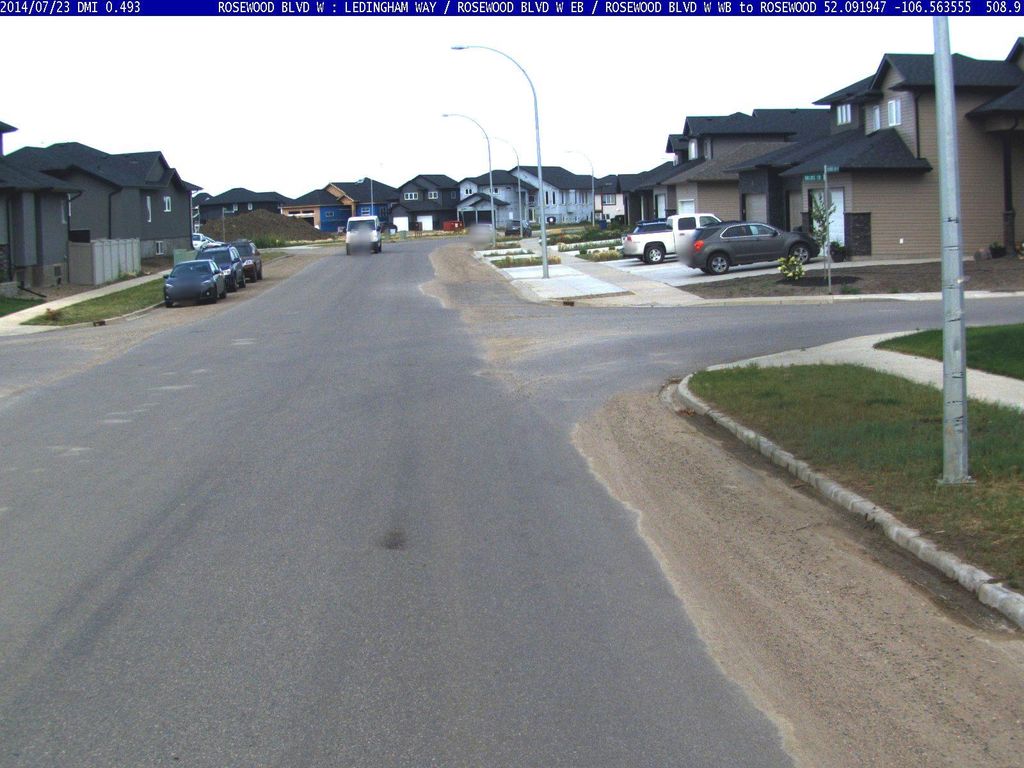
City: saskatoon